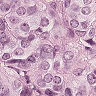
Metastatic tissue present: yes